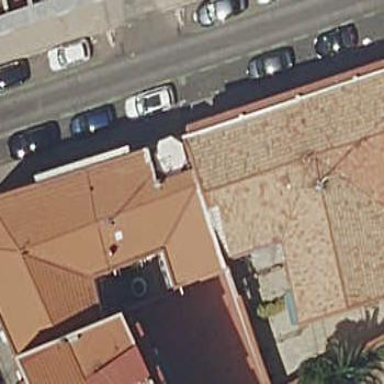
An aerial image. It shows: View of apartment building.